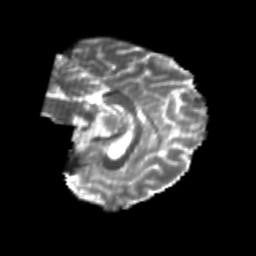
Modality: T2w
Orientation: sagittal
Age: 20
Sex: female
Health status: healthy
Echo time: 0.074 s